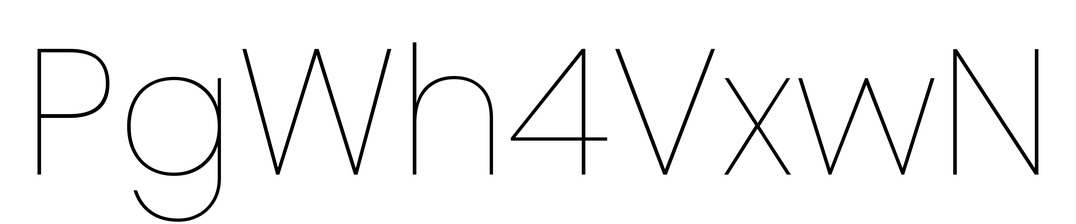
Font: Poppins-Thin